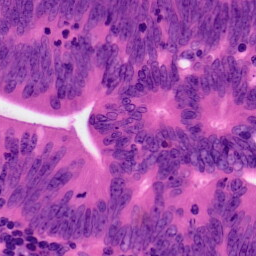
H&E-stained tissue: Colon